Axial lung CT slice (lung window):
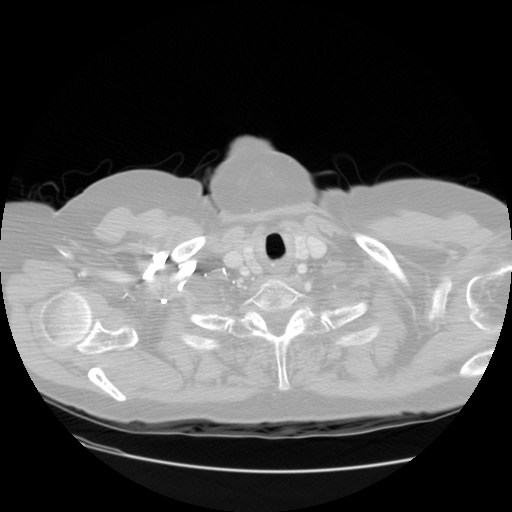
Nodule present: no